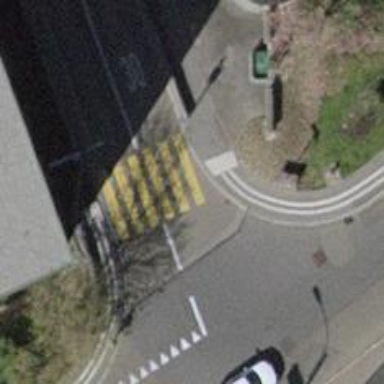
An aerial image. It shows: Kerb barrier.